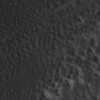
Atmospheric dust classification: not_dusty